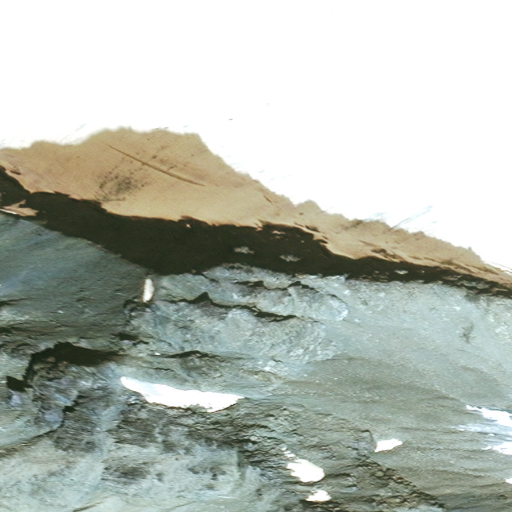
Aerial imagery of mountain in Alaska named Skull Peak containing only unknown